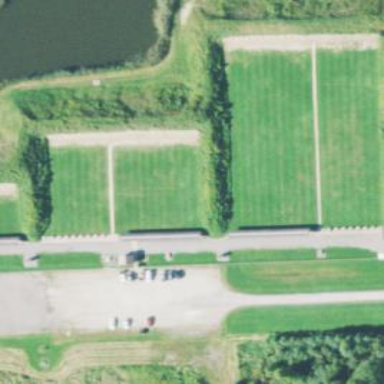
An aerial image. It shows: Shooting sport pitch.